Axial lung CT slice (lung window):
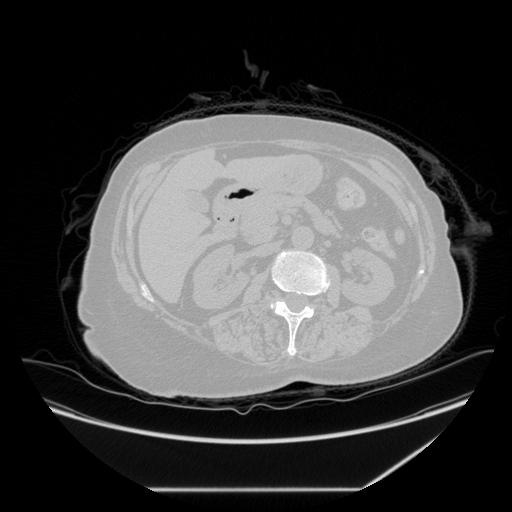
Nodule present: no